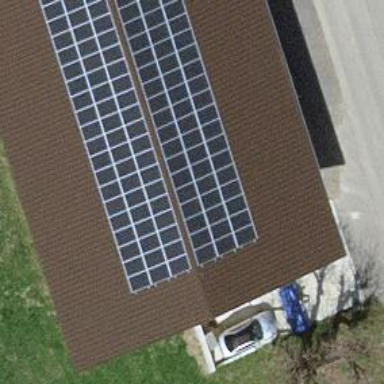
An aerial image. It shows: Solar photovoltaic panel generator.